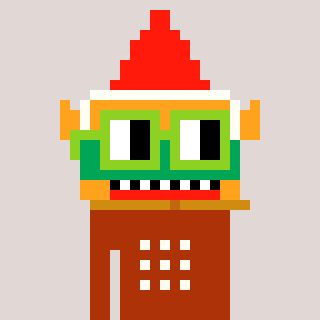
a pixel art character with square light green glasses, a gnome-shaped head and a hotbrown-colored body on a warm background